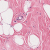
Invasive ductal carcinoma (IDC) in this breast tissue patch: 0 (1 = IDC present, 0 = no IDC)